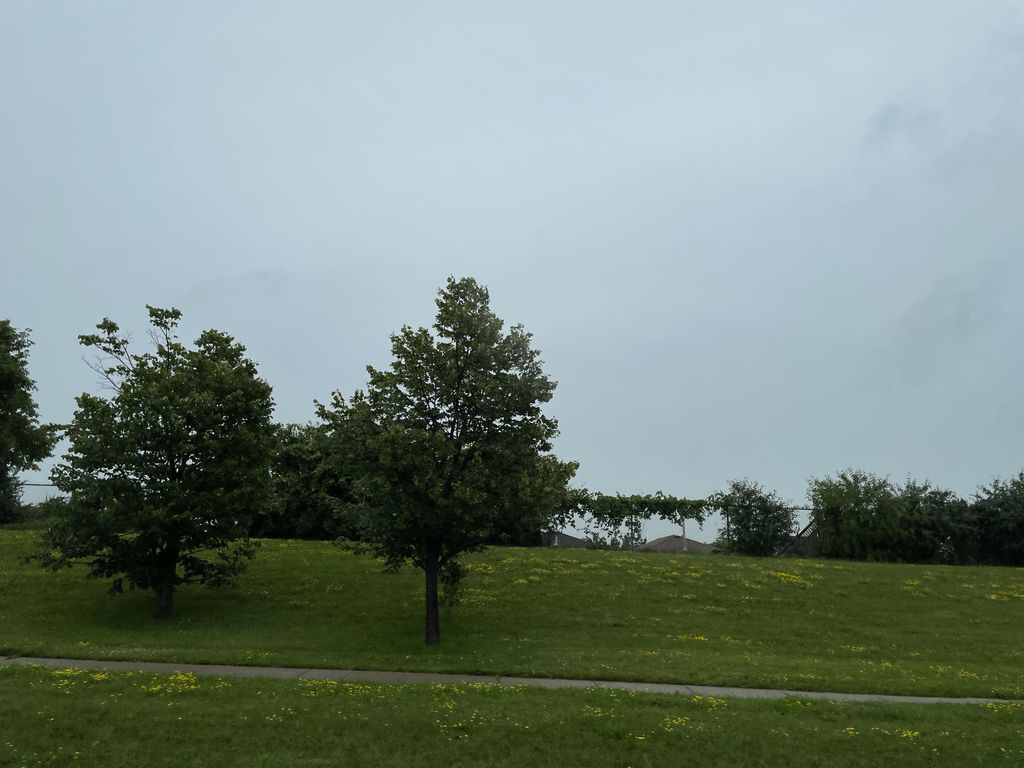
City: kitchener-waterloo